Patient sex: M
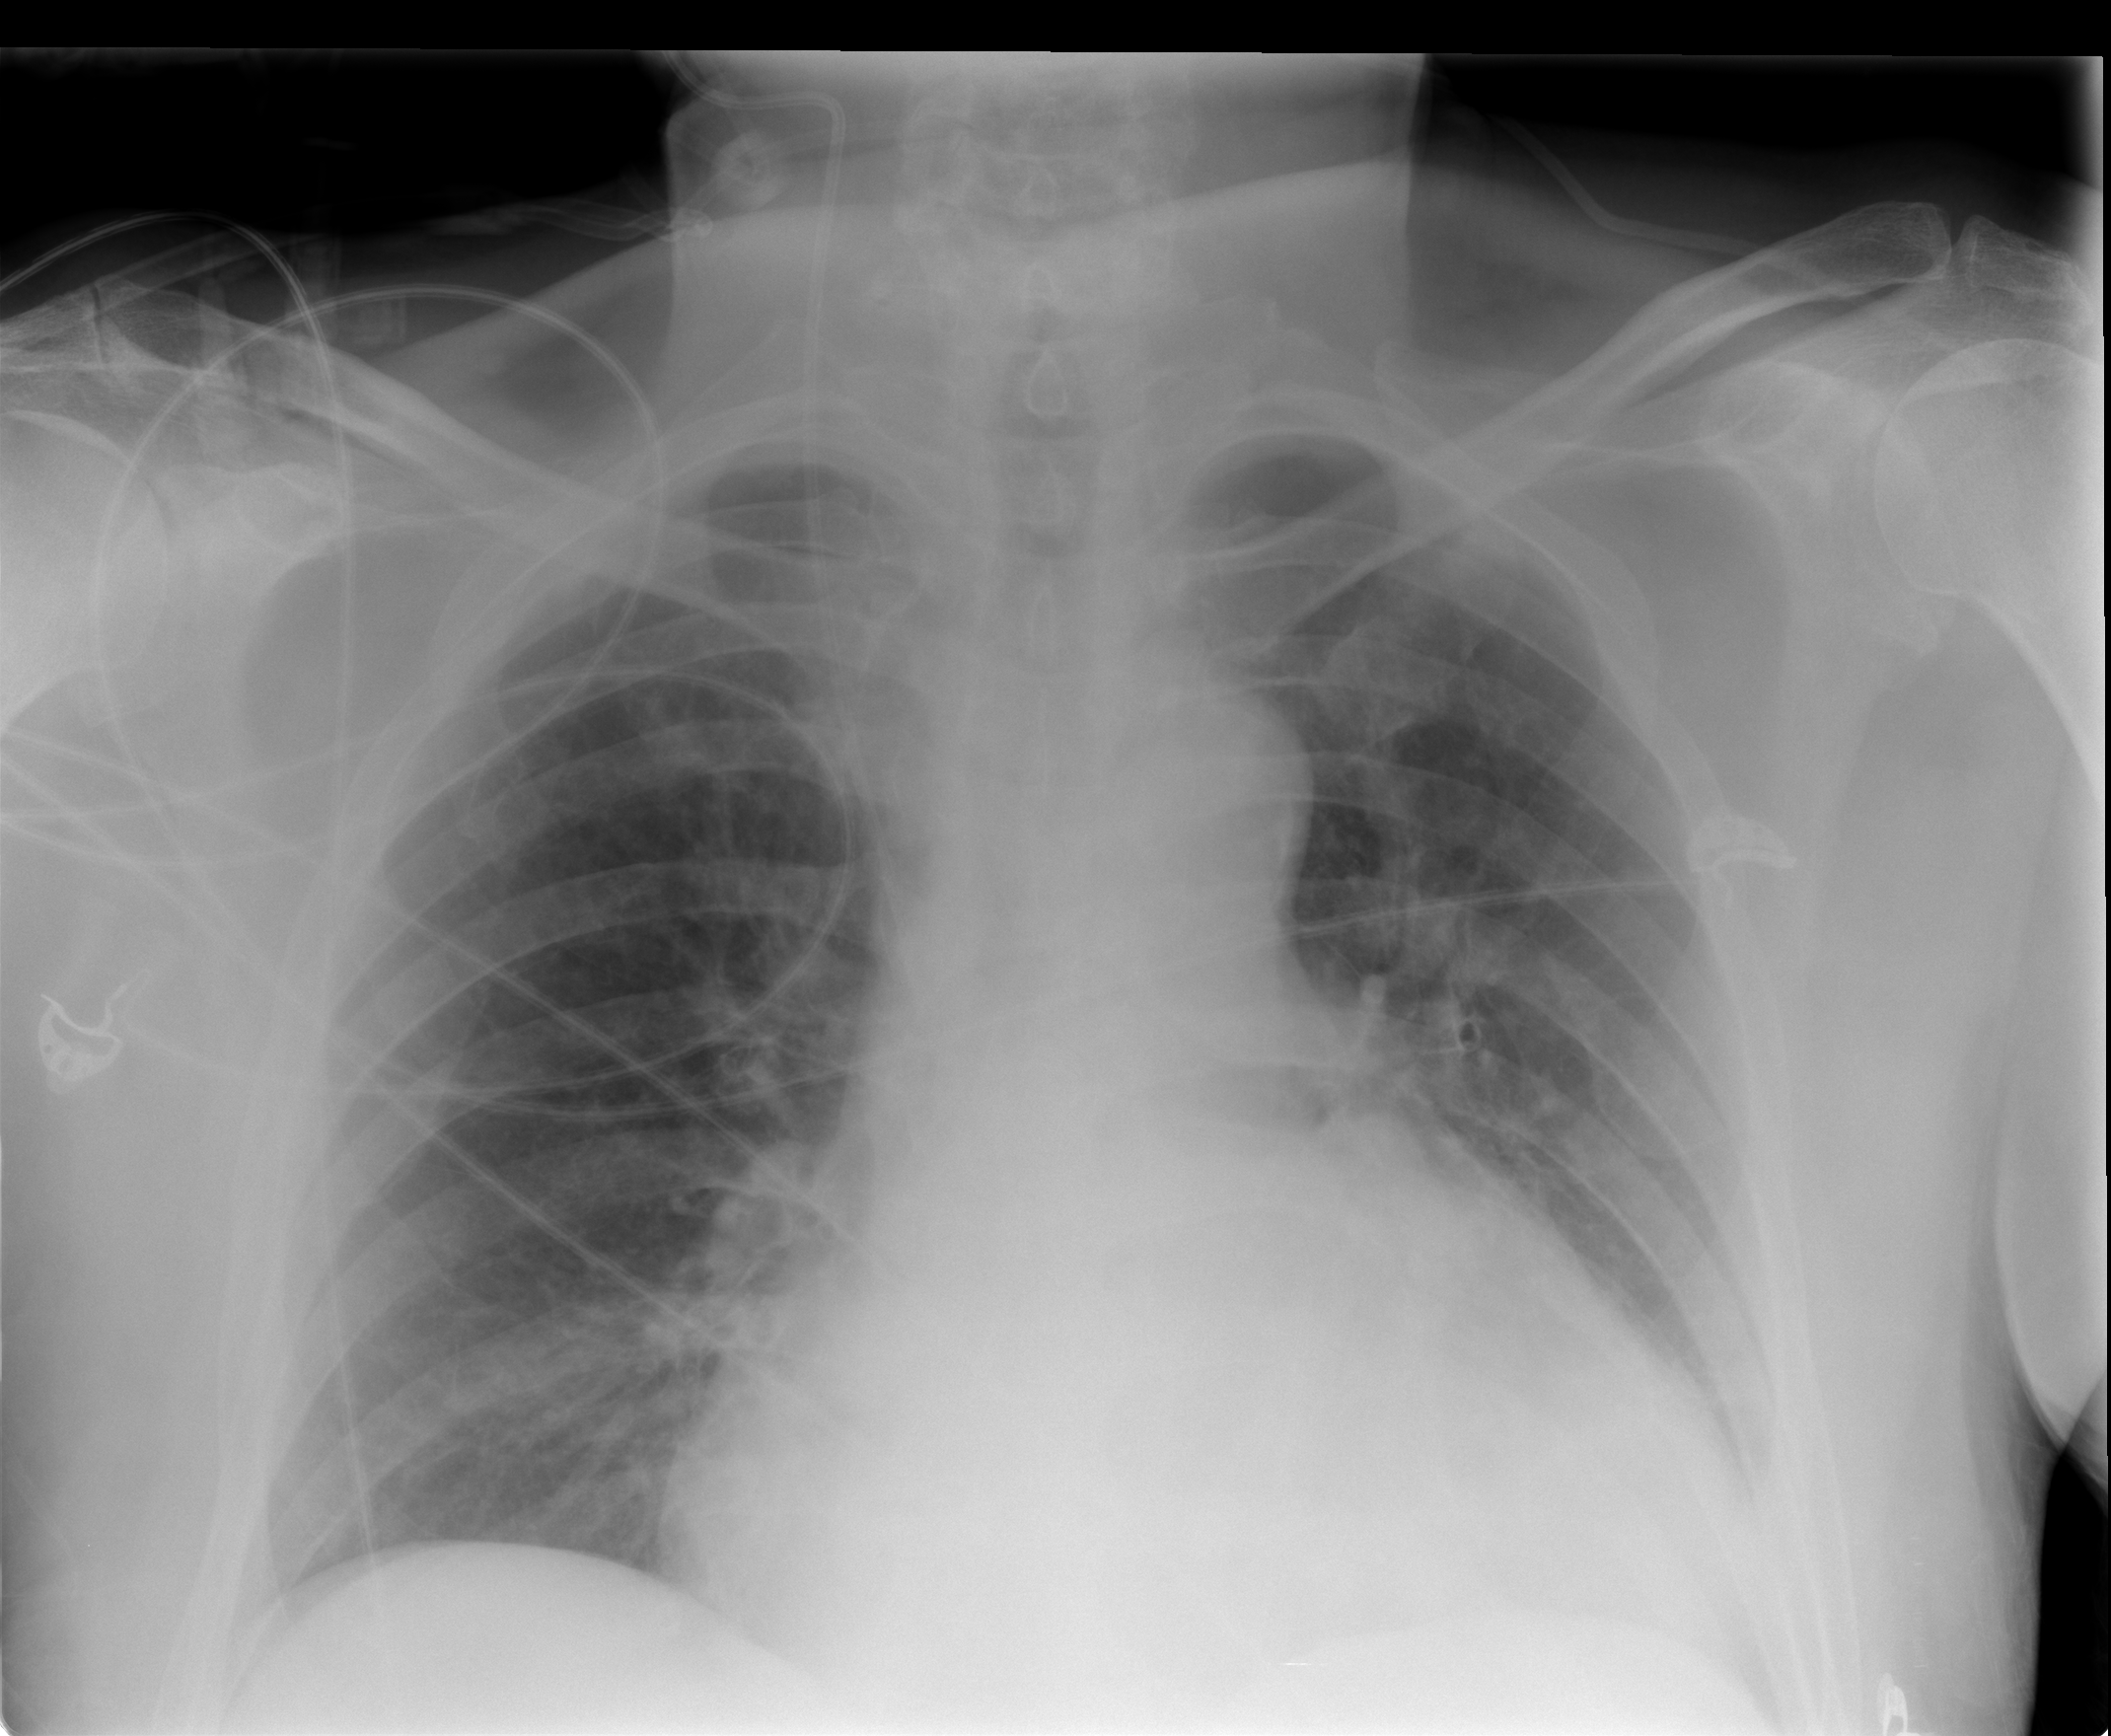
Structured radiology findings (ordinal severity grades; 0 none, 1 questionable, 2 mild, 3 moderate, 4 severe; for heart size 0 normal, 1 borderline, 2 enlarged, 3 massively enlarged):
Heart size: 2
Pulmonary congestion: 0
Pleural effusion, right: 0
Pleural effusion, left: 0
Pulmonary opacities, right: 0
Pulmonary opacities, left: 0
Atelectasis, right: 0
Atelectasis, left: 1